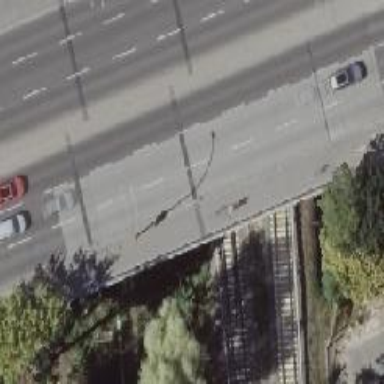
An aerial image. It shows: Concrete sidewalk on bridge.